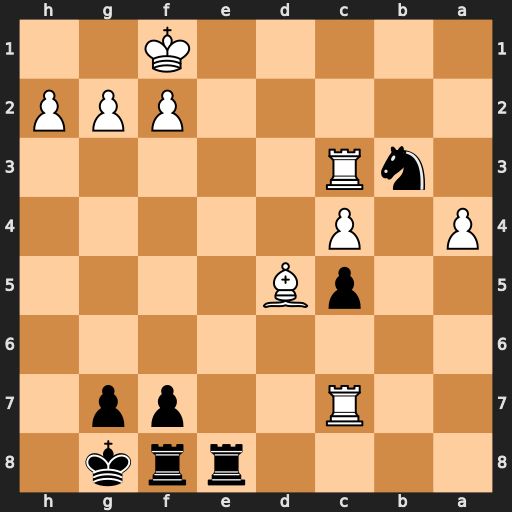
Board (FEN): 4rrk1/2R2pp1/8/2pB4/P1P5/1nR5/5PPP/5K2
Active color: b
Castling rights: -
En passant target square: -
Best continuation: Nd2+ Kg1 Re1#